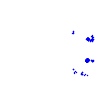
Particle: electron